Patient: sex M, age 57
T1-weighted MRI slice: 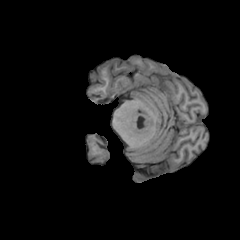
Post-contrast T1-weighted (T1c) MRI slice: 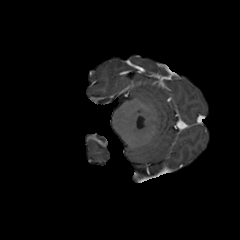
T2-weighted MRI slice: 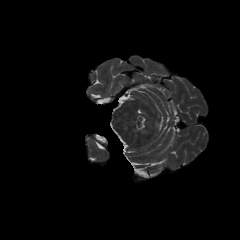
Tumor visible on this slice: no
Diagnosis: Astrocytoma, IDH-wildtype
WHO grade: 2